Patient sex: F
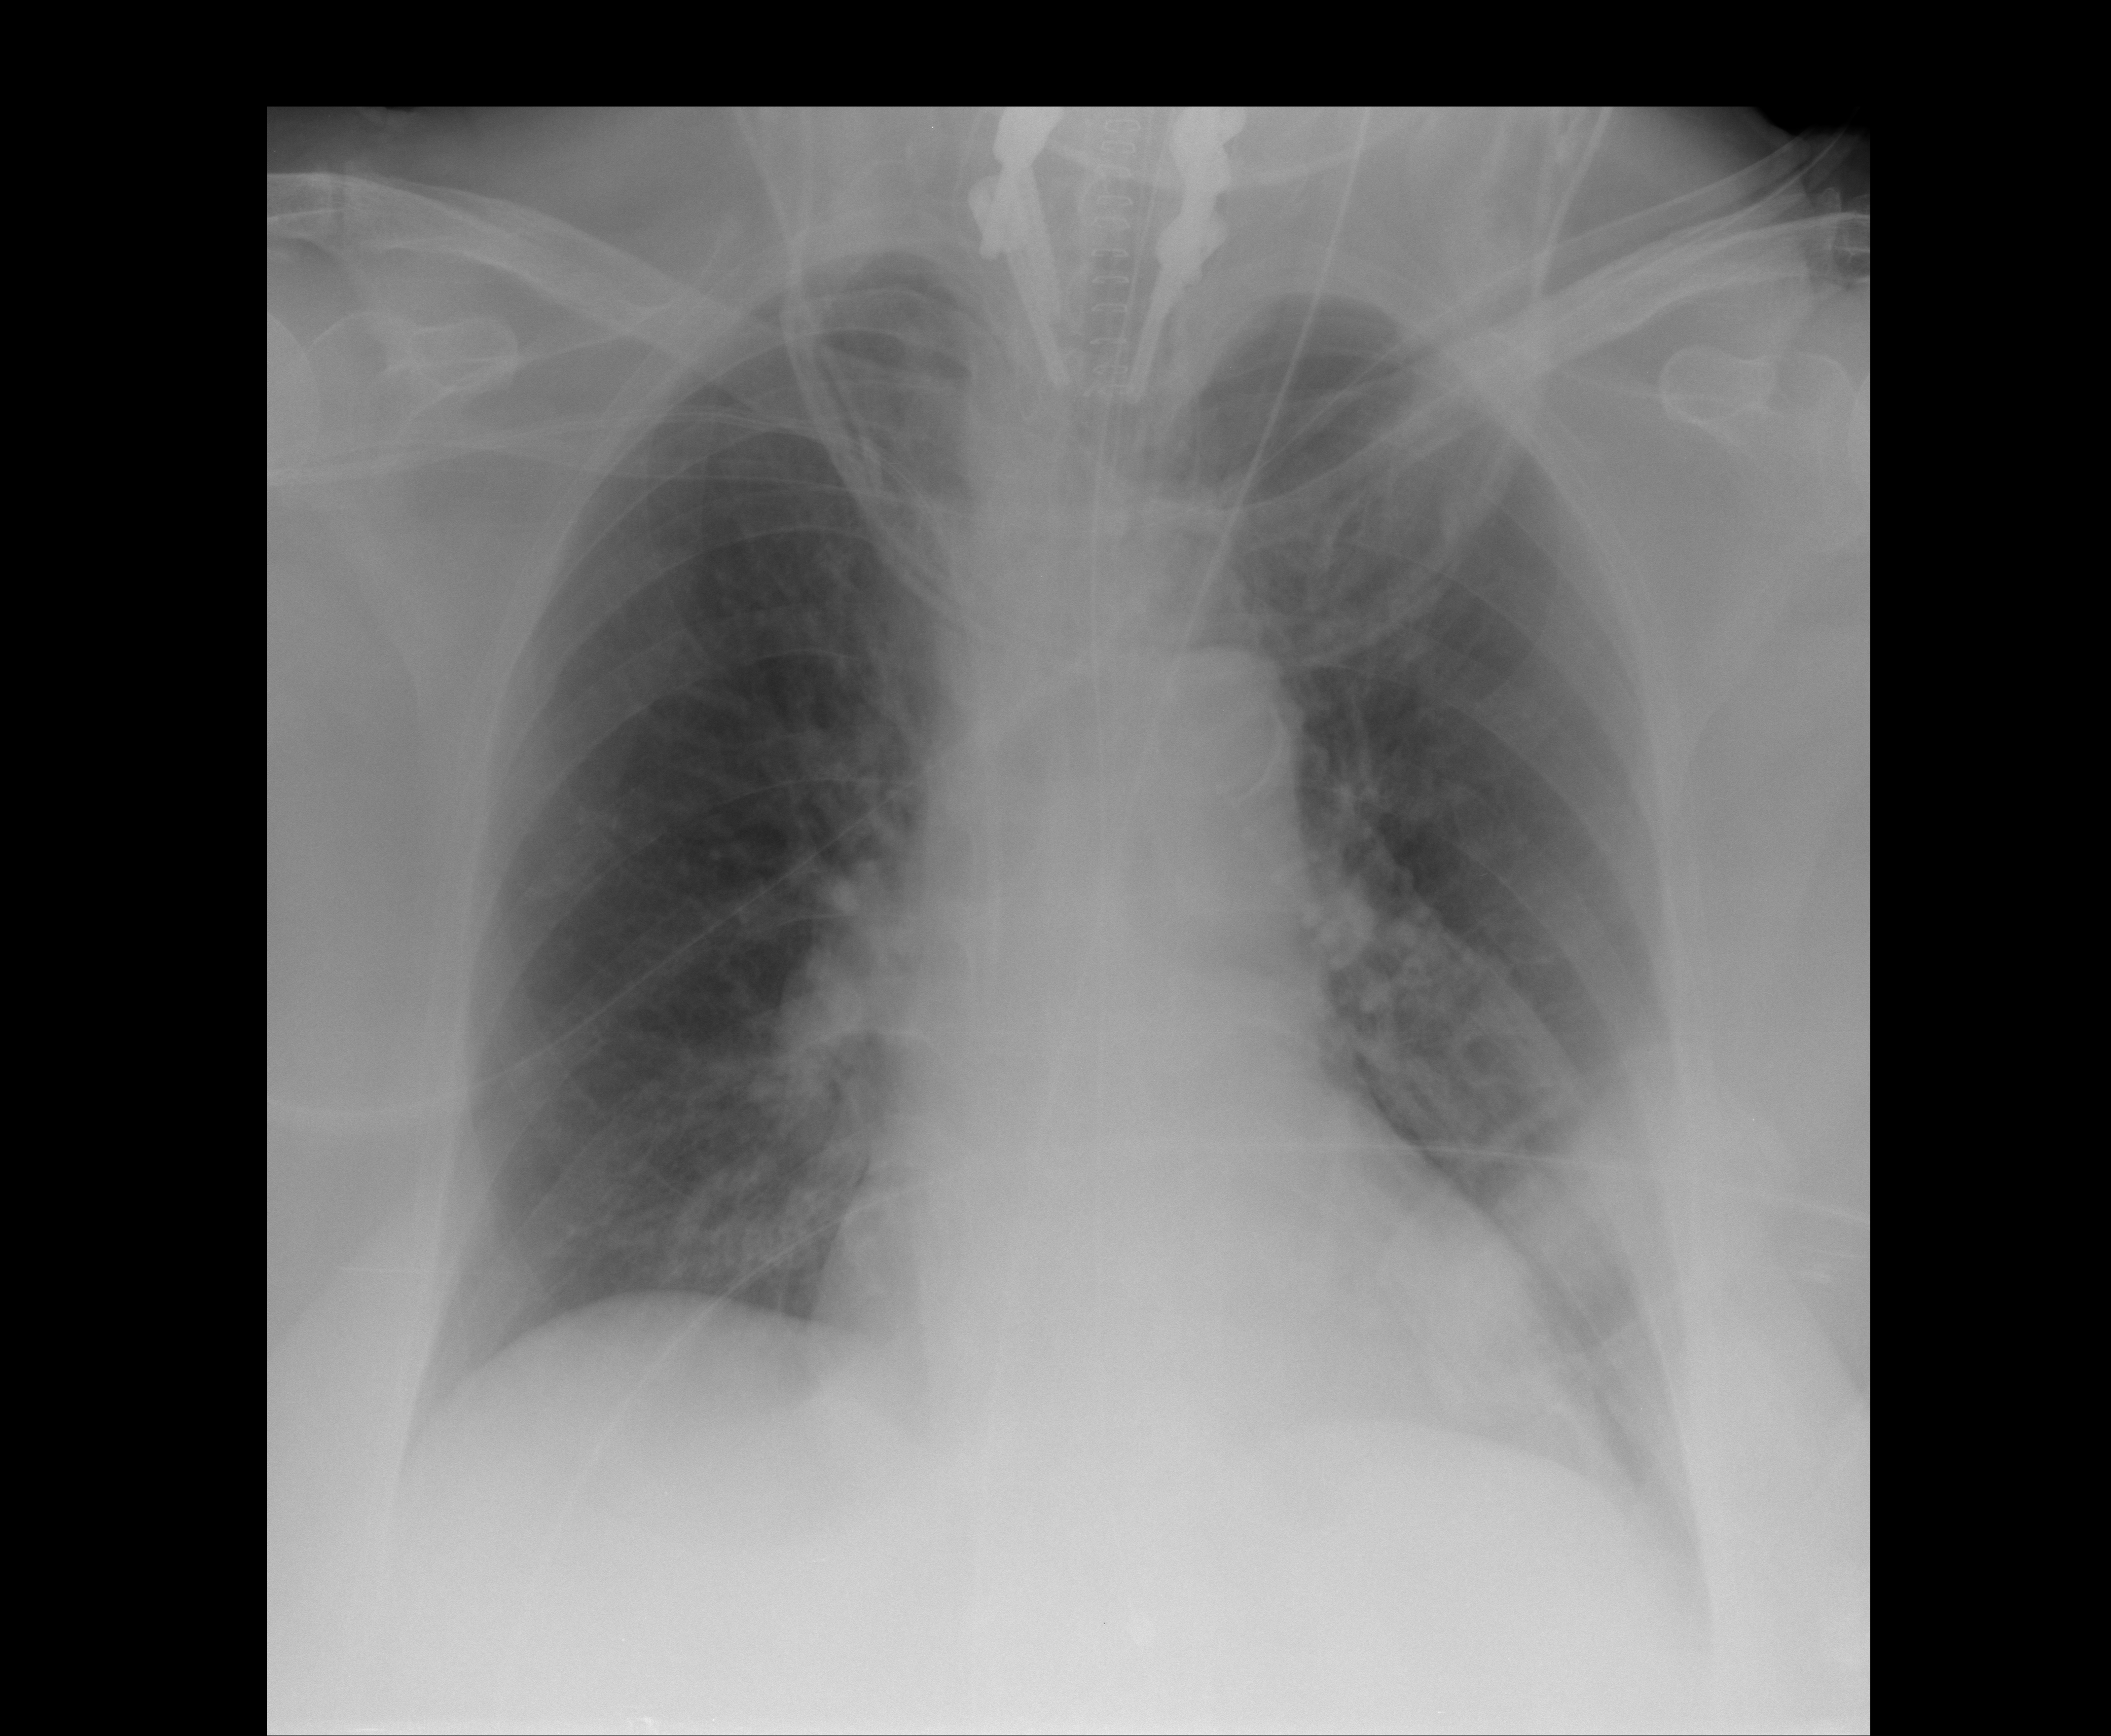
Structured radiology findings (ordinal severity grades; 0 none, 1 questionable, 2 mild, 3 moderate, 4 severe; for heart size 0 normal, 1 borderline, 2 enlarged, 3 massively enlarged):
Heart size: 2
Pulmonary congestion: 2
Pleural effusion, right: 0
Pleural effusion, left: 0
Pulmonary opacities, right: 0
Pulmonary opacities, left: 0
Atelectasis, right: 0
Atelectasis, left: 0